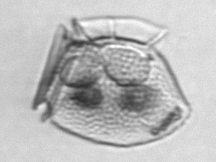
Label: Dinophysis_norvegica